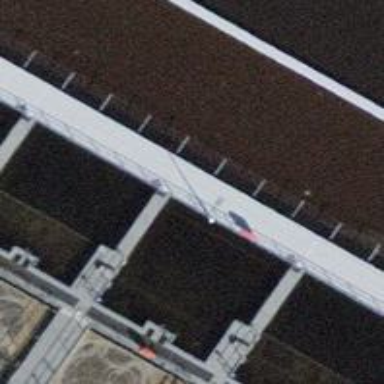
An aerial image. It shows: Wastewater plant.